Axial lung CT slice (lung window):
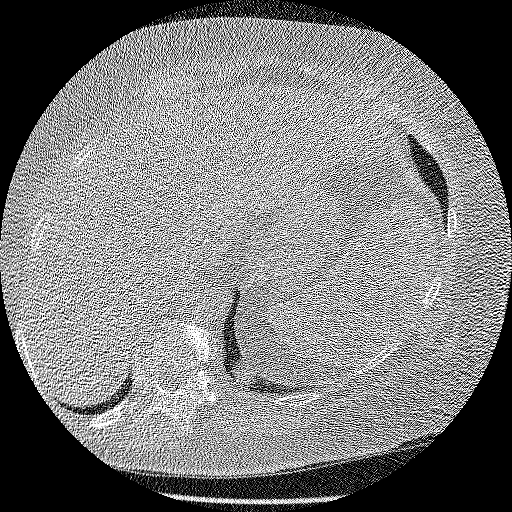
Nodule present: no